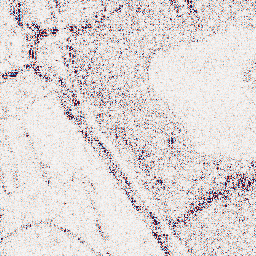
Category: wavelet
Decomposition family: wavelet_dwt
Decomposition parameters: wavelet: db8
level: 1
Upsampling method: lanczos
Upsampling parameters: scale: 4
Upsampling scale: 4